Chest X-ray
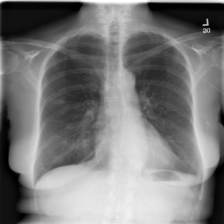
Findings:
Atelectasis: negative
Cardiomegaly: negative
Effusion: negative
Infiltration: negative
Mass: negative
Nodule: positive
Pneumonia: negative
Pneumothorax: negative
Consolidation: negative
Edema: negative
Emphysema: negative
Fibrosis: negative
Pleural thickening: positive
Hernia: negative